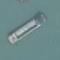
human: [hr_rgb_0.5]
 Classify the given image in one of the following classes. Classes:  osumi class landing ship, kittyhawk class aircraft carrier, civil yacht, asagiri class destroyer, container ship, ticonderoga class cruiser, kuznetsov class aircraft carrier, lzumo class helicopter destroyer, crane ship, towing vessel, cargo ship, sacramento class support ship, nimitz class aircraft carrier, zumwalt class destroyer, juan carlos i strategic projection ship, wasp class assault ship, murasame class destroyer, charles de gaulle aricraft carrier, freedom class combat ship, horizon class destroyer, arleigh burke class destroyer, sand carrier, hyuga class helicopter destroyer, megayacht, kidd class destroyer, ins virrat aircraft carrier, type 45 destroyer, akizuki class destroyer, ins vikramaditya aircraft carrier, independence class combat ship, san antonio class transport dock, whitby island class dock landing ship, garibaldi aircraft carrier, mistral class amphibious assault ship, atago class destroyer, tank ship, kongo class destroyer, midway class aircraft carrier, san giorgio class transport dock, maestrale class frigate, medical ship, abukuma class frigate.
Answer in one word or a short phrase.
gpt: Sand carrier